Question: I'm new to React Native. I've got a 'textInput' that takes the key of an object and saves it.
'''
submit(){
for (let key of Object.keys(listadoPrep)) {
if(this.state.sueldo <= listadoPrep[key][0]) {
alert(key);
}
}
}
'''
As soon as it saves the key, I want to have a new screen with a different 'textInput', to save a new one. I've seen some react-navigation videos, but I'm not sure I'm going in the right direction.
As soon as I click the button, I want to have a new screen to add new text input.

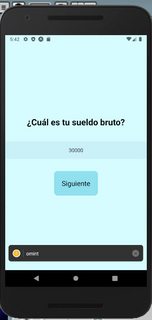
Answer: As I understand your question correctly, you already have code to get the key, but dont know how to save that value so that you can use it in other screen in React Native?
It is really possible and we normally use this case every time.
Then I suggest two ways to apply this.
1. React Navigation You can pass the key value to navigation as props then you can use it on arriving screen as you wish. Reach this doc: https://reactnavigation.org/docs/params/
2. React Redux You can use redux store to save the any value to use it in any screen. Redux is very useful storage to be used for React Native development.
You can choose one of these but if you get just started React Native I recommend you to get picture of React Native and master react navigation and redux.